Question: LATEST ARC CHART 1 - <URL> ***
I'm developing a set of arc charts.
<URL>
^ this is the latest version I have.
My first problem - is that when a new set of data comes in - the animation appears flickery.
I am also interested in varying the inner-radius/outer-radius per segment.
Would I just provide a modulus on the i in the following code
'''
getArc: function(){
var that = this;
var arc = d3.svg.arc()
.innerRadius(function(d, i){
return that.radius;
})
.outerRadius(function(d){
var maxHeight = 100;
var ratio = (d.height/maxHeight * 100)+that.radius;
return ratio;
})
.startAngle(function(d, i){
return d.startAngle;
})
.endAngle(function(d, i){
return d.endAngle;
});
return arc;
}
'''
---
I've corrected the application.
I've managed to now create a shift on the various segments.
<URL>

However, I am trying to now use the value of the segments to alter their length. So I am wanting to create an arc that looks like the picture example.
This is the latest example I've got.
<URL>
and here is the code - I am unsure how to get the total length of all of the arcs to provide the correct length via startAngle/endAngle to complete the solution.
'''
setData: function(data, isSorted){
var diameter = 2 * Math.PI * this.radius;
var localData = new Array();
var displacement = 0;
var oldBatchLength = 0;
var totalSum = 0;
$.each(data, function(index, value) {
$.each(value.segments, function( ri, va) {
totalSum+= va.height;
});
});
$.each(data, function(index, value) {
var riseLevels = value.segments;
//var riseLevelCount = riseLevels.length;
//var arcBatchLength = 2*Math.PI;
//var arcPartition = arcBatchLength/riseLevelCount;
$.each(riseLevels, function( ri, value ) {
if(oldBatchLength !=undefined){
displacement+=oldBatchLength;
}
var segmentValue = value.height;
//var ratio = value.height/totalSum;
var arcBatchLength = segmentValue;//ratio*2*Math.PI;
var arcPartition = arcBatchLength/totalSum;
var startAngle = (ri*arcPartition);
var endAngle = ((ri+1)*arcPartition);
if(index!=0){
startAngle+=displacement;
endAngle+=displacement;
}
riseLevels[ri]["startAngle"] = startAngle;
riseLevels[ri]["endAngle"] = endAngle;
riseLevels[ri]["index"] = ri;
oldBatchLength = arcBatchLength;
});
//oldBatchLength = arcBatchLength;
localData.push(riseLevels);
});
var finalArray = new Array();
$.each(localData, function(index, value) {
$.each(localData[index], function(i, v) {
finalArray.push(v);
});
});
console.log("finalArray", finalArray);
return finalArray;
}
'''
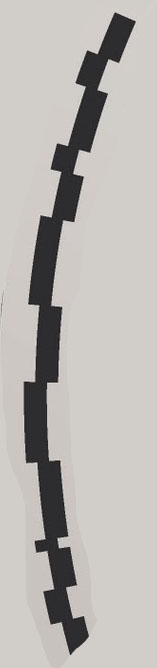
Answer: I've got closer to fixing the arc lengths in reference to their values. But the displacement of the arcs is not correct.
<URL>
If more data is exposed in the grey arcs - it breaks. Similar if you switch over to the green/yellow/green arcs.
I've tried to simplify the application further to try and identify the problem.
'''
$.each(data[0].segments, function(ri, value) {
//console.log("ri", ri);
if(oldBatchLength !=undefined){
displacement+=oldBatchLength;
}
var segmentValue = value.value;
var fraction = segmentValue/segmentValueSum;
var arcBatchLength = fraction*2*Math.PI;
var arcPartition = arcBatchLength;
//console.log("arcBatchLength", arcBatchLength);
//console.log("oldBatchLength", oldBatchLength);
//console.log("displacement", displacement);
var startAngle = (ri*arcPartition);
var endAngle = ((ri+1)*arcPartition);
if(ri!=0){
displacement-=arcBatchLength;//not sure its right
startAngle+=displacement;
endAngle+=displacement;
}
data[0].segments[ri]["startAngle"] = startAngle;
data[0].segments[ri]["endAngle"] = endAngle;
data[0].segments[ri]["index"] = ri;
oldBatchLength = arcBatchLength;
});
'''